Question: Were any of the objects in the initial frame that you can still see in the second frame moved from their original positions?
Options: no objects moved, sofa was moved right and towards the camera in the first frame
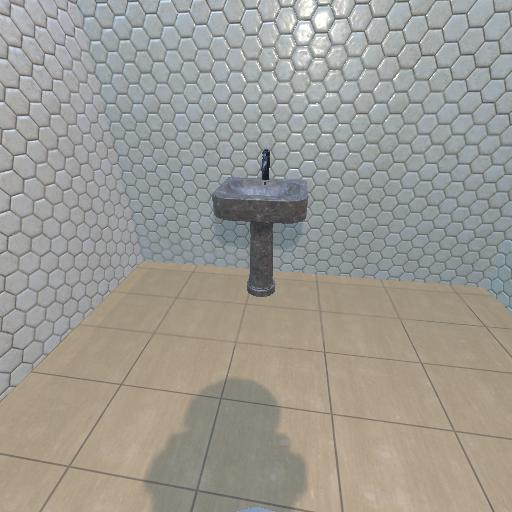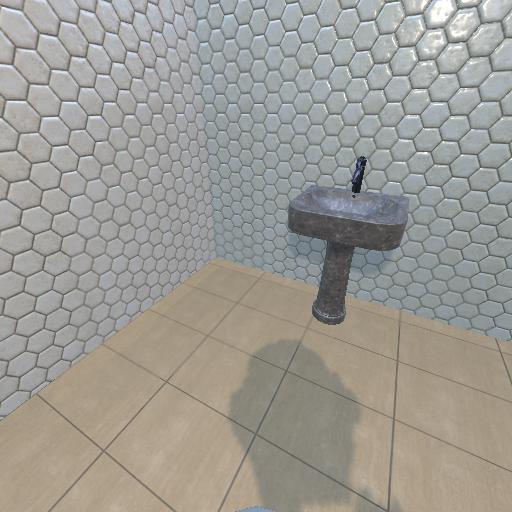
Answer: no objects moved